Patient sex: M
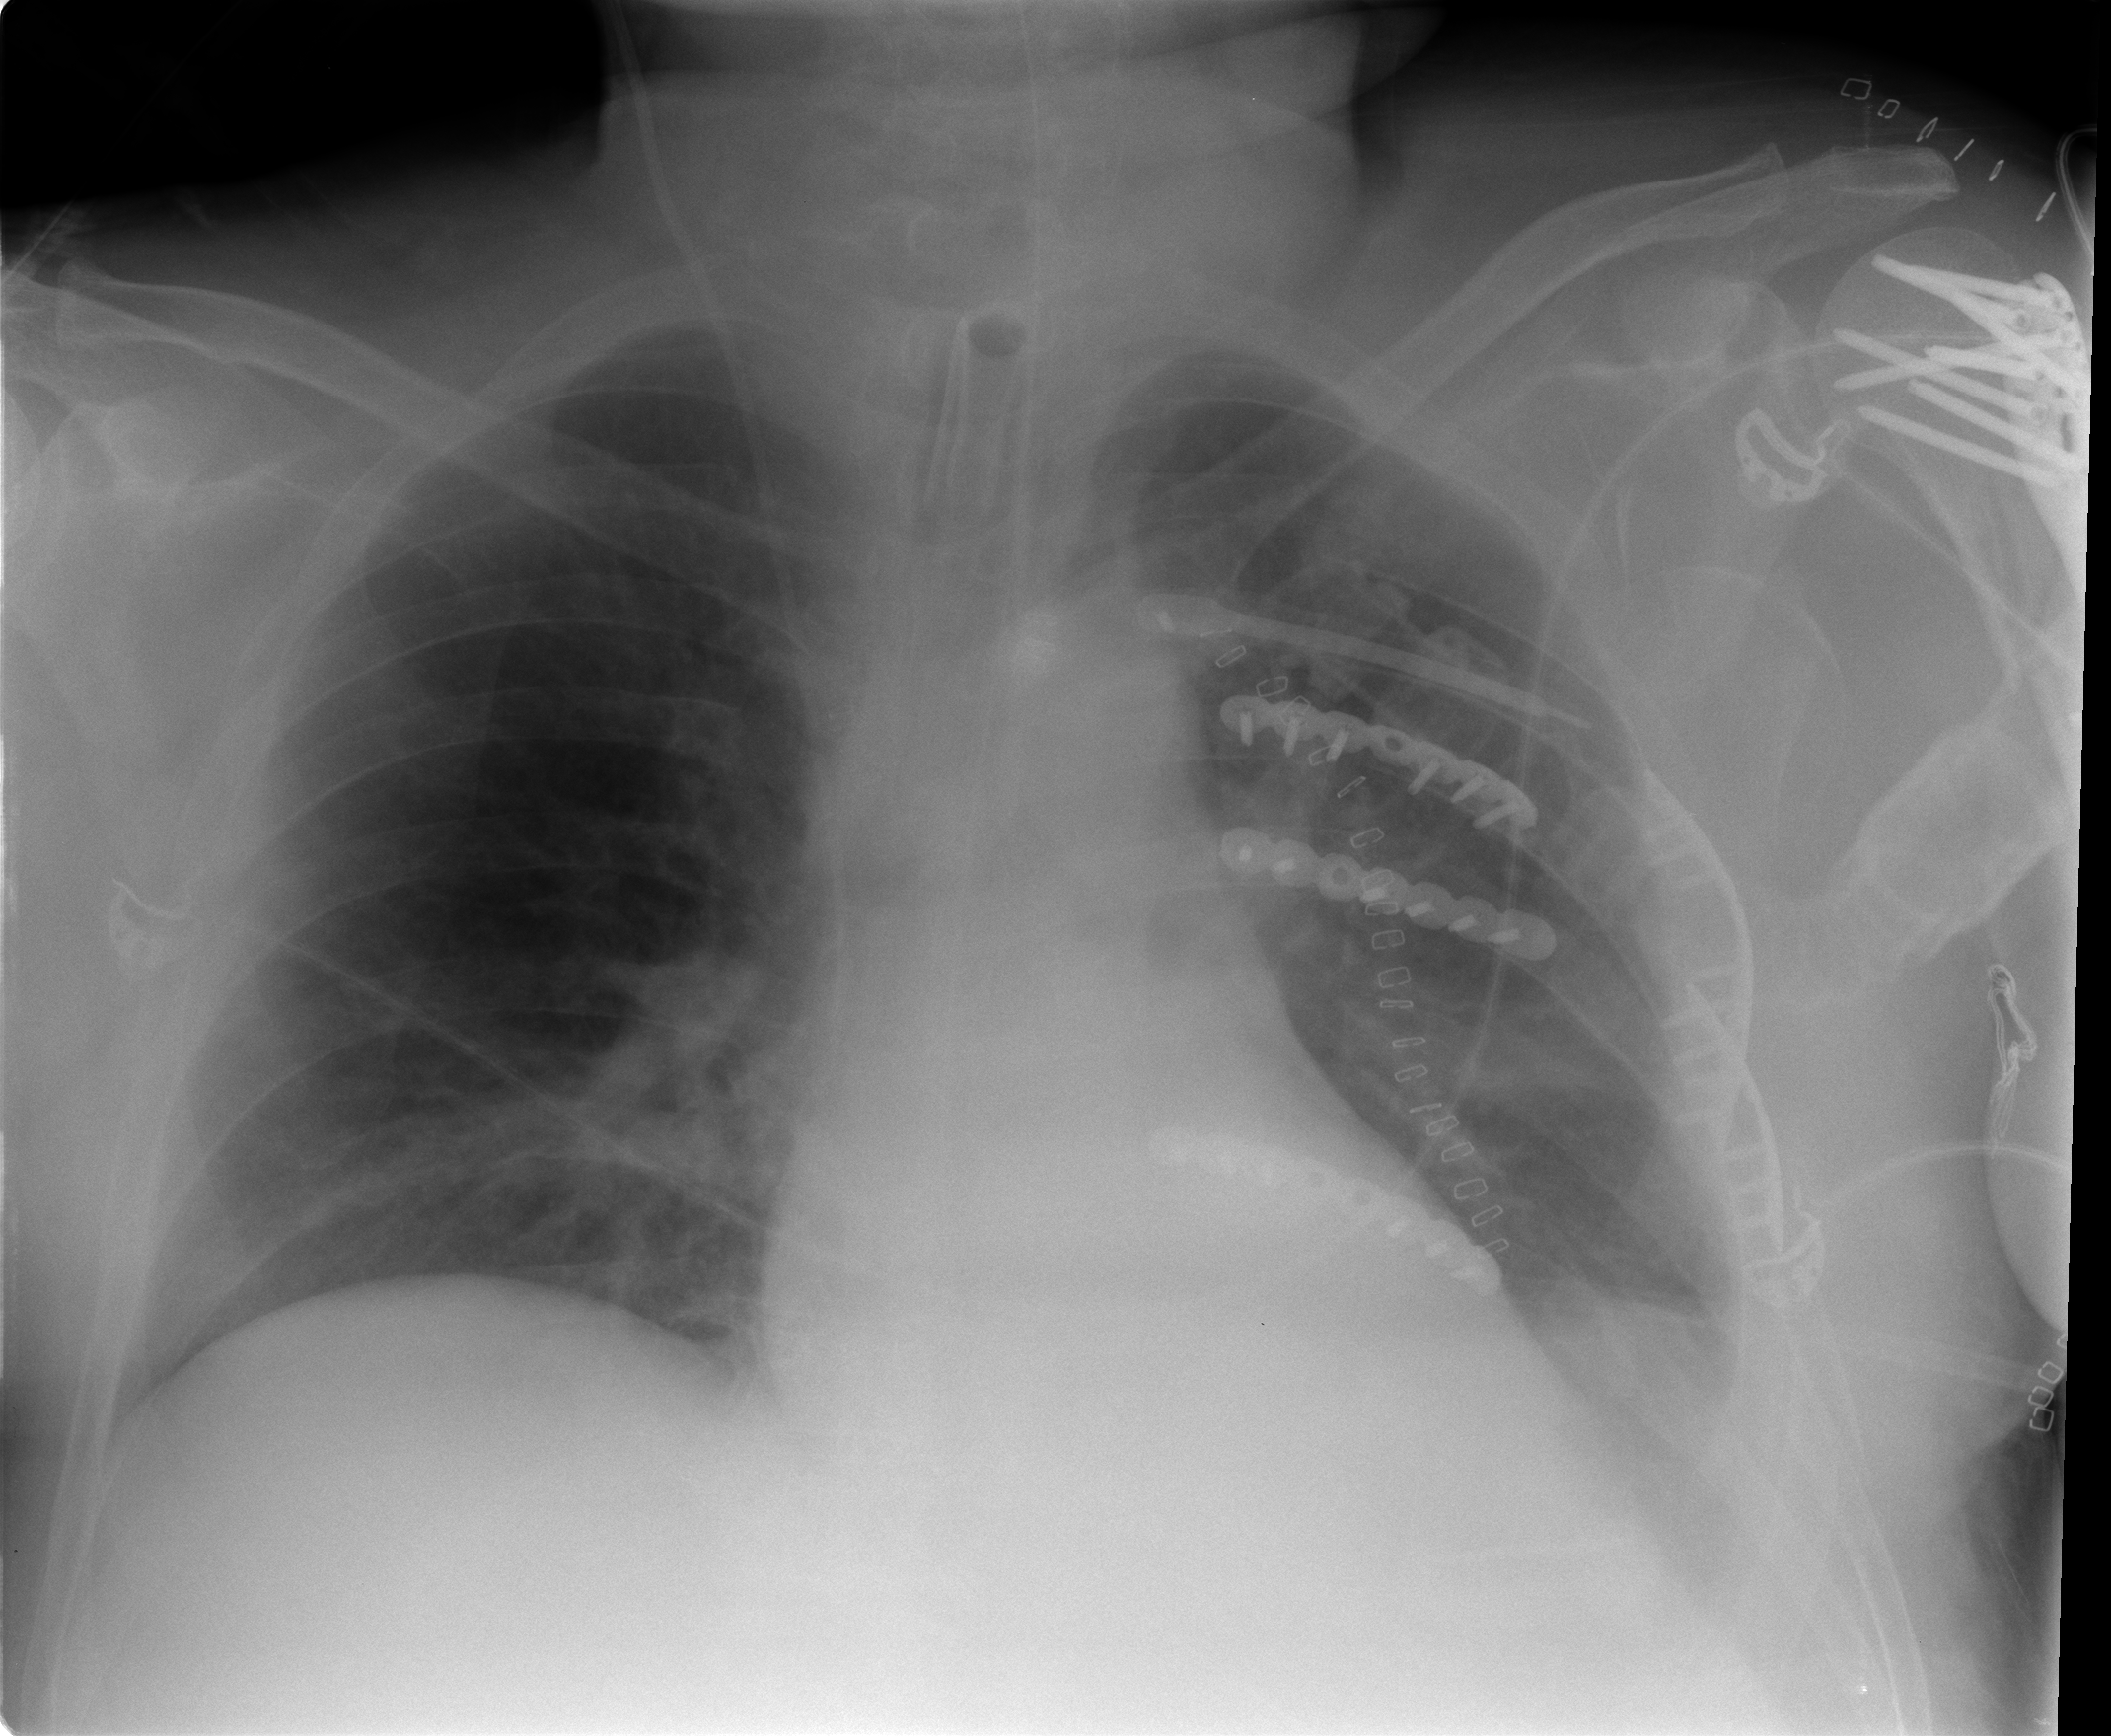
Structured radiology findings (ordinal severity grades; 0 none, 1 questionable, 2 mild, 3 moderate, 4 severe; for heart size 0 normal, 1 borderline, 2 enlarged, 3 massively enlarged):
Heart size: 0
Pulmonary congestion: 0
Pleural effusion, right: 0
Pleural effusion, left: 1
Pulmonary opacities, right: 0
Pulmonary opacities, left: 0
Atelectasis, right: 2
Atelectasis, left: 2